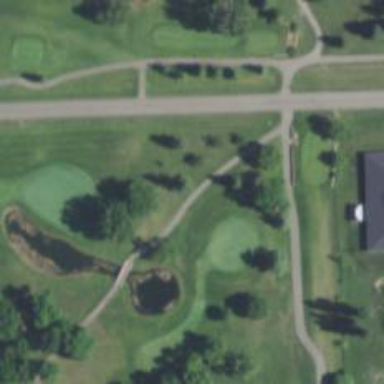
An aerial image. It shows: Path used for both walking and golf.